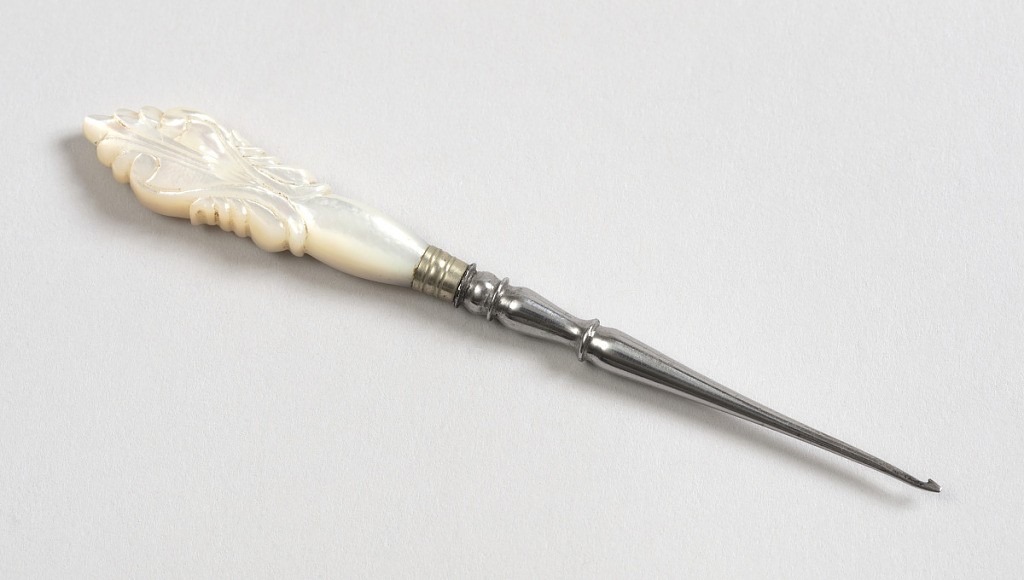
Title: Crochet Hook from Traveling Dressing Case
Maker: Asprey & Son Co., London, England, 1872 - 1879
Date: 1875
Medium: mother-of-pearl, steel, brass
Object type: crochet hook
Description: Knife-hooked tool with mother-of-pearl handle.